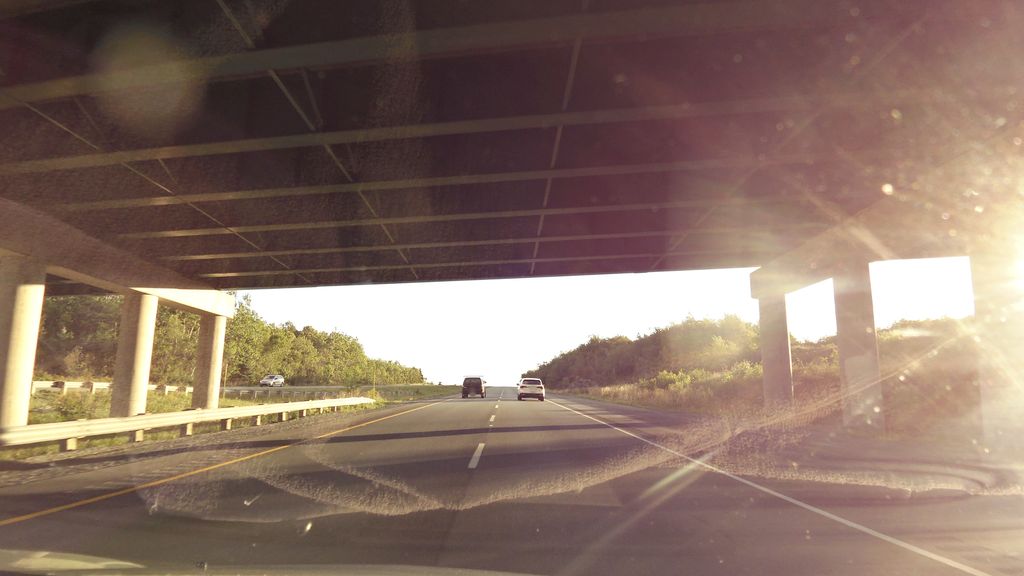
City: halifax